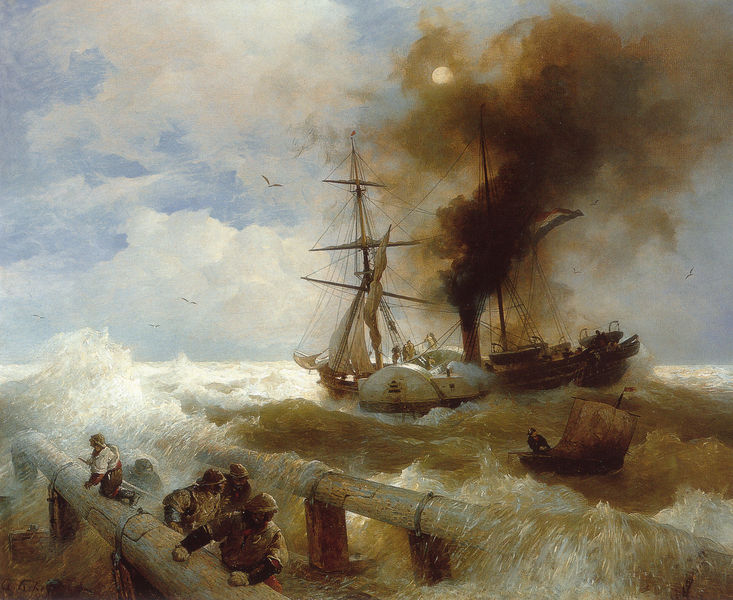
Titel: Seesturm
Künstler: Andreas Achenbach
Standort: Bonn
Institution: Stadtmuseum
Schlagwörter: blau, feuer, flügel, himmel, meer, schatten, wasser, weiß, wolken, grün, landschaft, menschen, see, braun, holz, hüte, licht, männer, schwarz, wolke, horizont, vögel, brücke, qualm, rauch, sonne, realismus, boot, boote, fliegen, gischt, schiff, schiffe, segel, segelboot, welle, wellen, fahnen, fahne, fischer, mast, segelschiff, gelände, hafen, anleger, kai, masten, schaum, brand, brandung, dampf, dampfer, dampfschiff, flut, havarie, möven, möwen, not, raddampfer, schiffbruch, seemann, seemänner, seenot, seile, sturm, sturmflut, turner, unglück, unwetter, wellengang, wogen, geländer, segler, mond, angel, seegang, seefahrt, unfall, matrosen, kentern, wellenw, besatzung, seeleute, reeling, rettungsboot, seebrücke, seee, kollision, ölzeug, schwere see